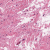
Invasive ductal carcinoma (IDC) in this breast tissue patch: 0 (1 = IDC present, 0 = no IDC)